Interaction volume radius: 5 \u00c5
Interaction volume height: 15 \u00c5
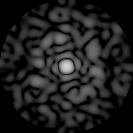
Disorder parameter: 0.8525